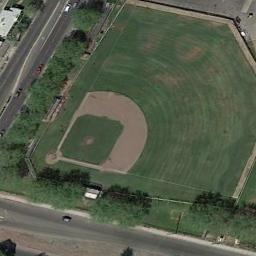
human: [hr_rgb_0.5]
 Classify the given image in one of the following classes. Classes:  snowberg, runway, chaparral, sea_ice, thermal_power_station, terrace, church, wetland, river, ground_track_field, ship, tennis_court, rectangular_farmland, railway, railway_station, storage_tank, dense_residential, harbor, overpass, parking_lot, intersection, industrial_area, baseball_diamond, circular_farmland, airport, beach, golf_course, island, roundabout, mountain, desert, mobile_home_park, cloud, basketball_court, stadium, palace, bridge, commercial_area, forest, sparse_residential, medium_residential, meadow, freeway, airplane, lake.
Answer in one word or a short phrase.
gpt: baseball_diamond